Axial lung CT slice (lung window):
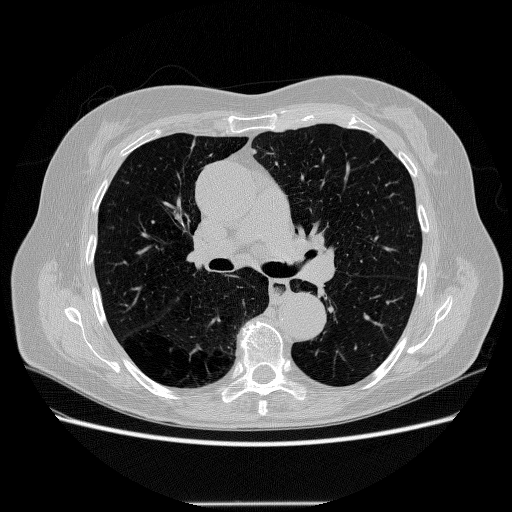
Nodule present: no